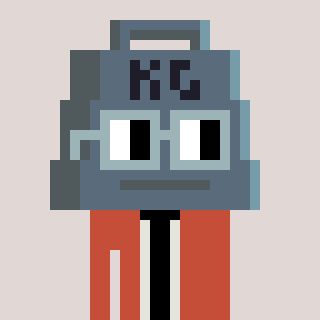
a pixel art character with square dark gray glasses, a weight-shaped head and a rust-colored body on a warm background